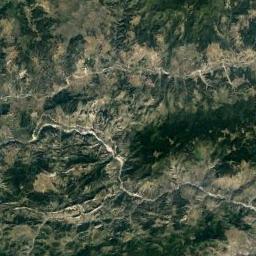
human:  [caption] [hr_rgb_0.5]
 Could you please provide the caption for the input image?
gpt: The mountain is consist of half of green plants and half of bare land .

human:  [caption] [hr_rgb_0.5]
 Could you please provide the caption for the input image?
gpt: Many trees are on the mountain .

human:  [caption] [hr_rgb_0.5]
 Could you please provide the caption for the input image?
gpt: This mountain is completely covered by vegetation .

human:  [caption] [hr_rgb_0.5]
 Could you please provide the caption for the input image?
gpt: The folded mountain is covered with some vegetation and some roads go through the mountain .

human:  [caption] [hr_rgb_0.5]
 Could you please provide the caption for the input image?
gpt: There are green land and rivers on the mountain .